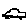
Label: car